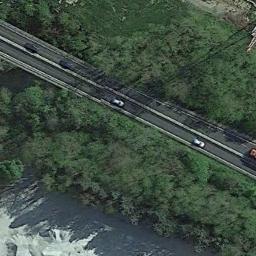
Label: freeway